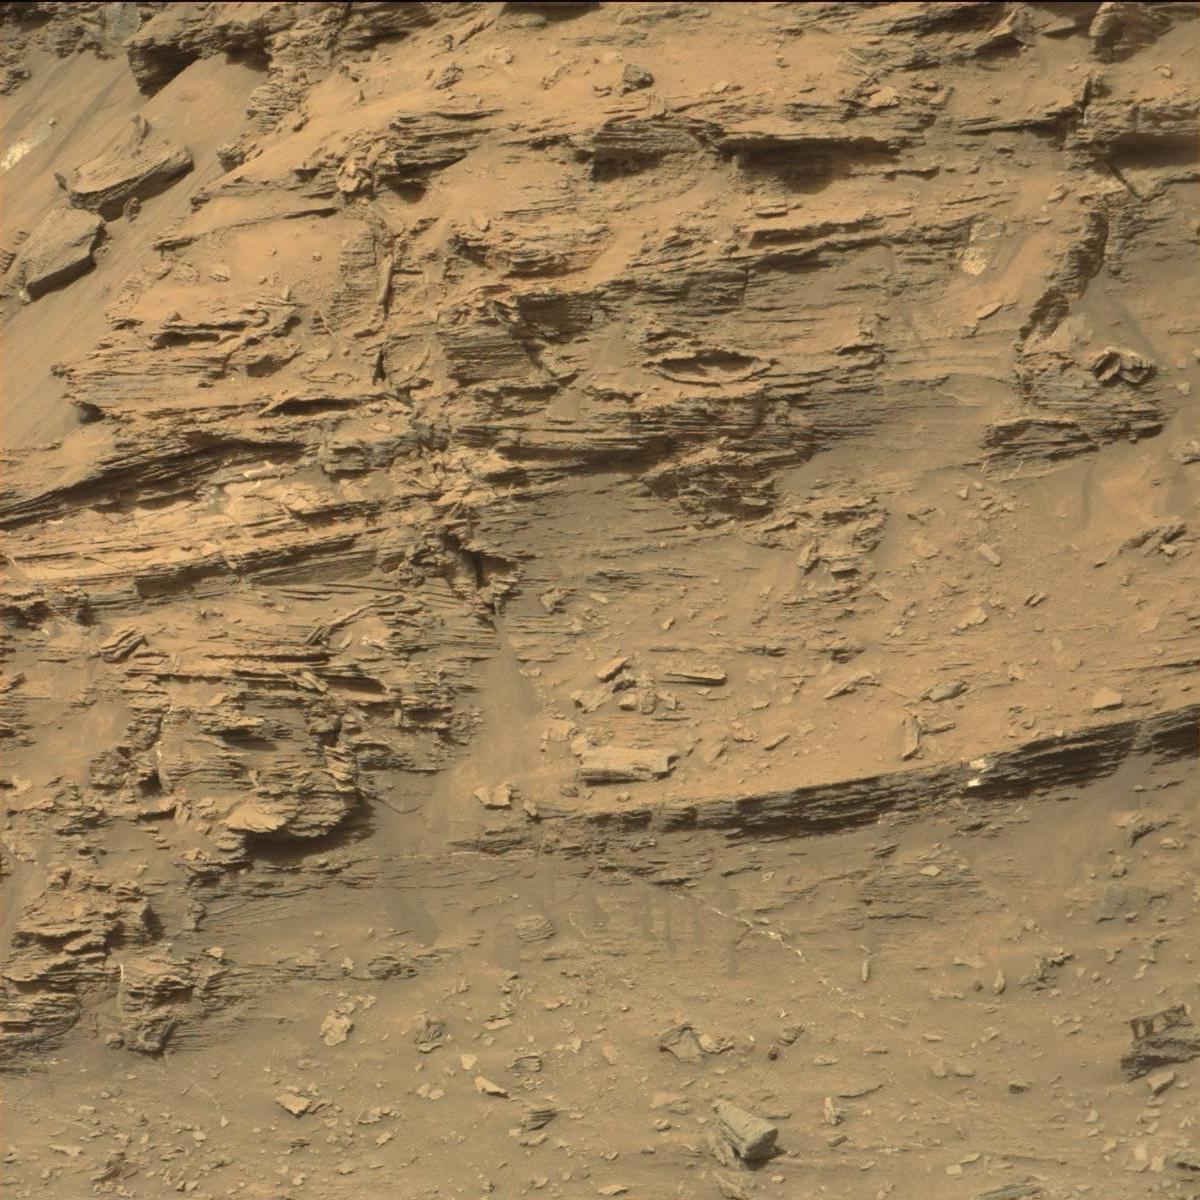
Terrain classes present: Bedrock, Sand / Soil